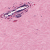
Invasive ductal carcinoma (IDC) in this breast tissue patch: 0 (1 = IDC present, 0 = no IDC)